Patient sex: F
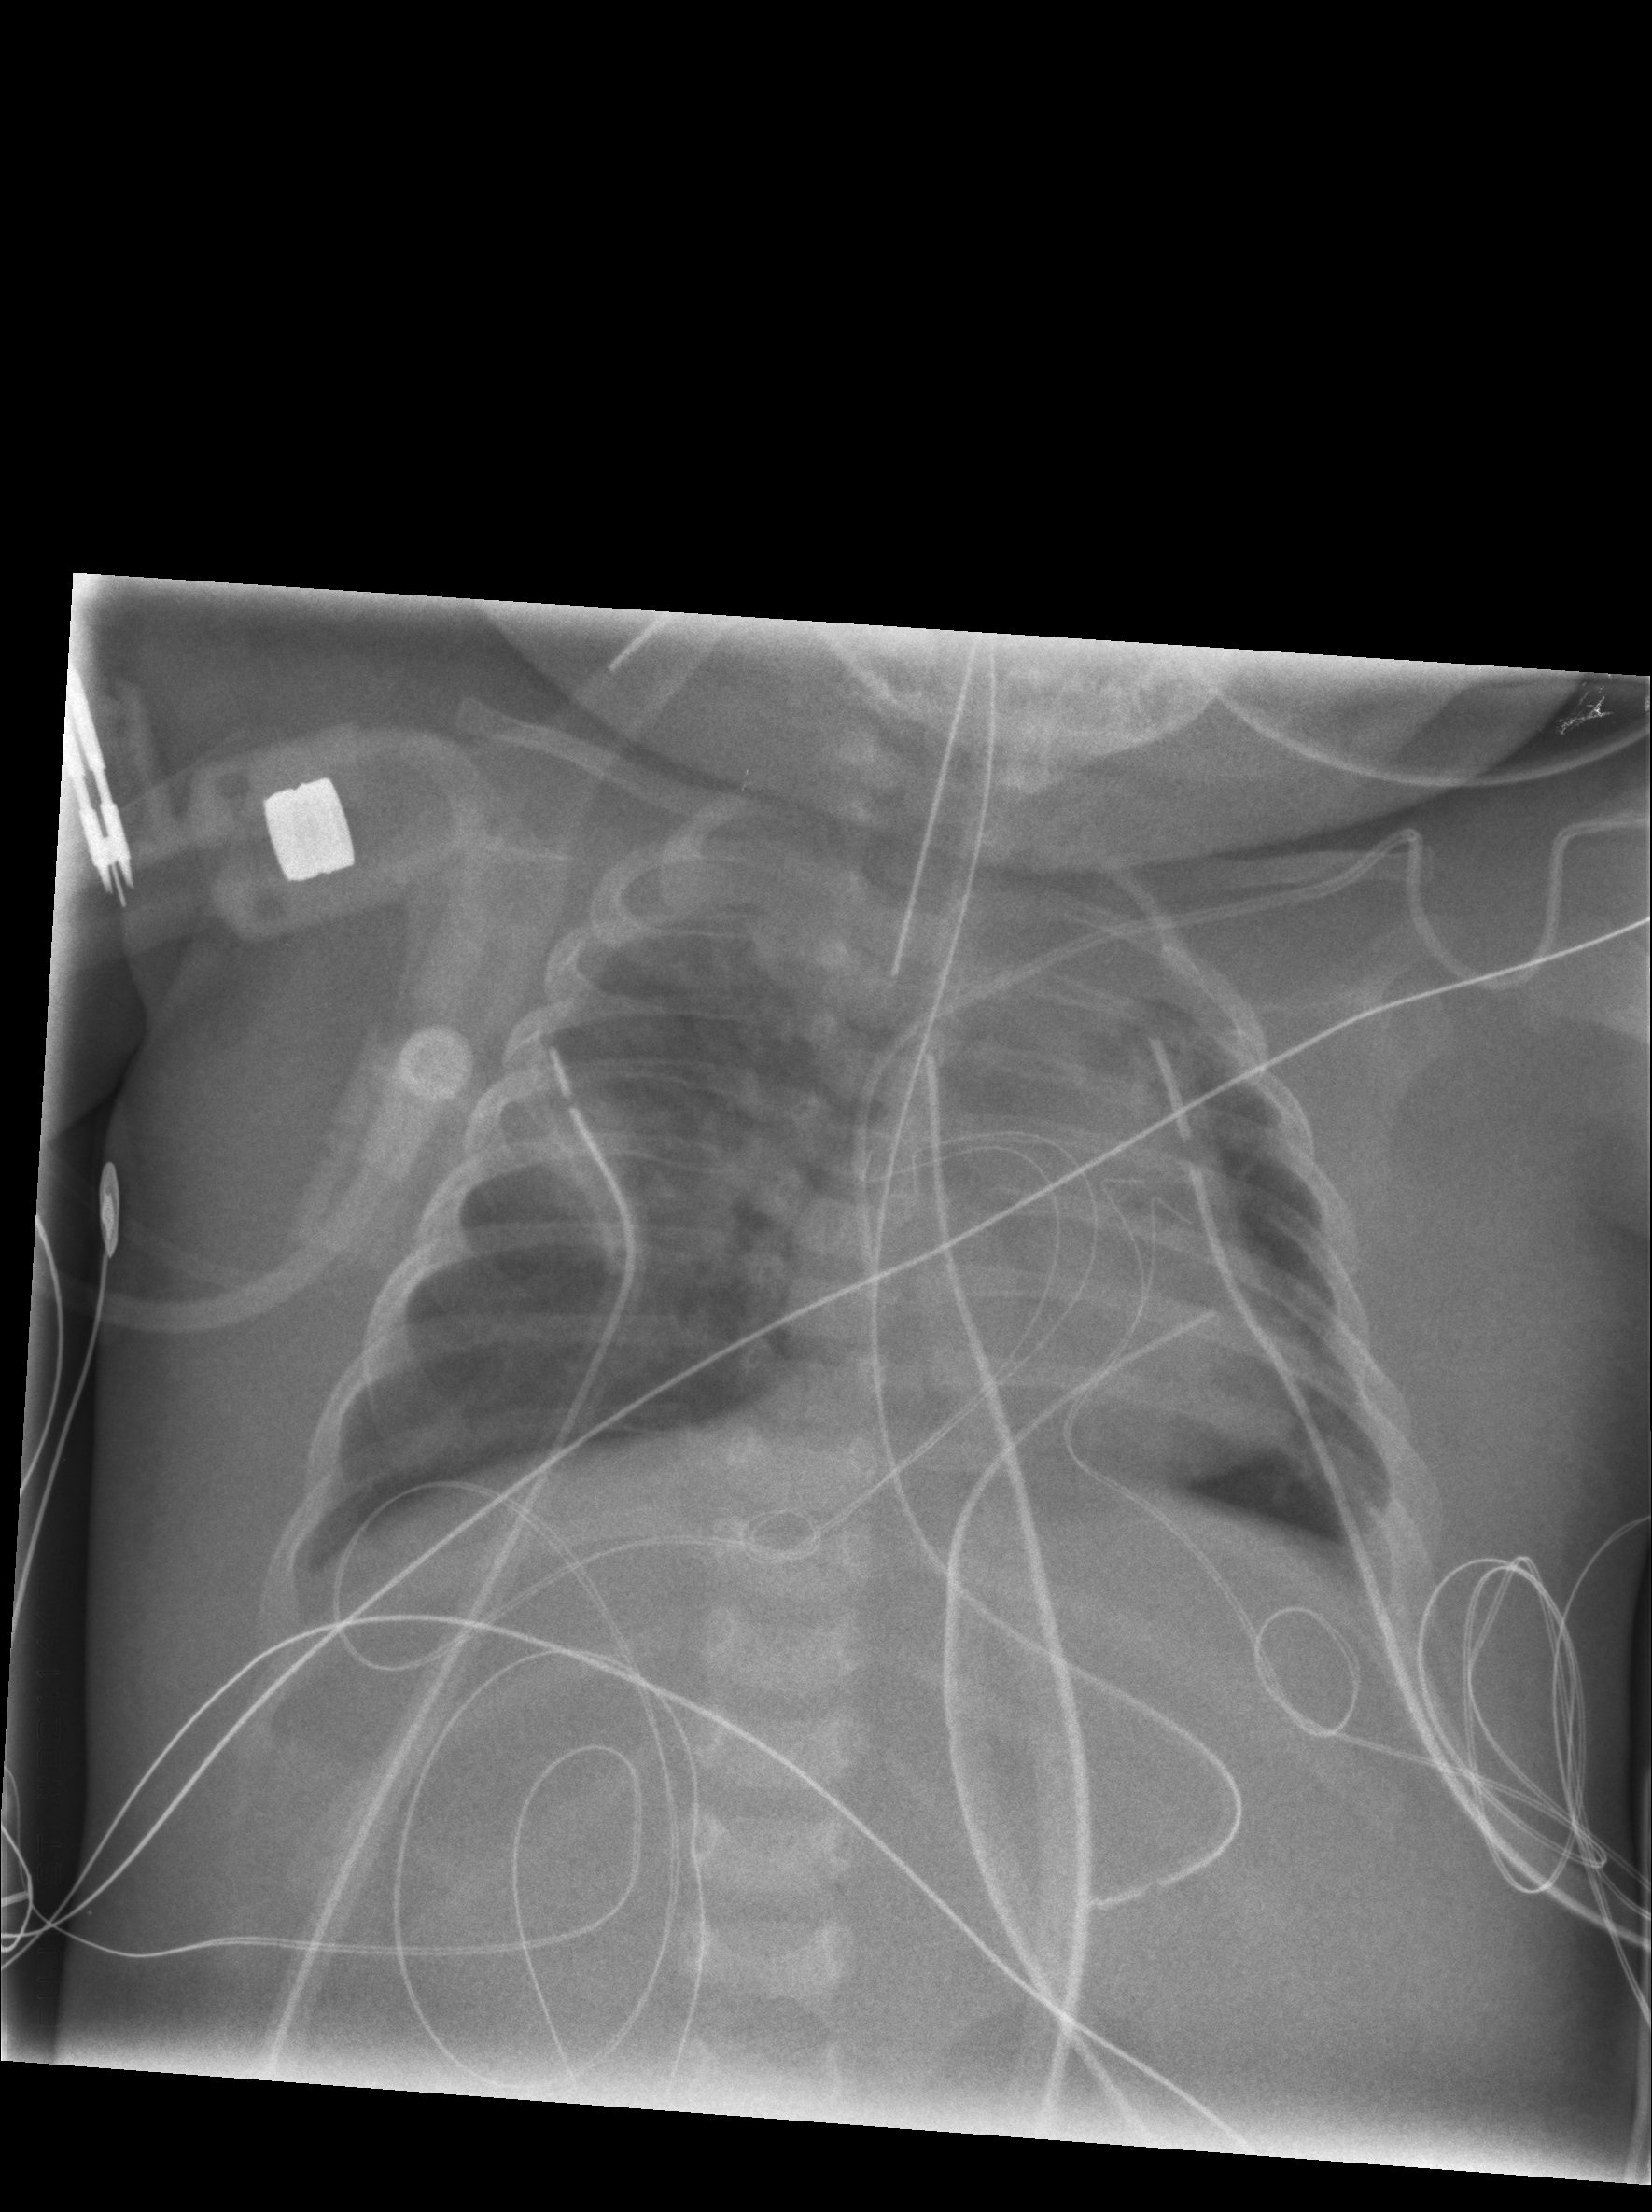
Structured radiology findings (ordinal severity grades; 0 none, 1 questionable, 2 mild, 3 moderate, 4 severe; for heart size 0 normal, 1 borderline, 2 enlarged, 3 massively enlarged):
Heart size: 0
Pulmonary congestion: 0
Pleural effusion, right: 0
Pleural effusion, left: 0
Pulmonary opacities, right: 2
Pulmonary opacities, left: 2
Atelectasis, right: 2
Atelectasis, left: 2